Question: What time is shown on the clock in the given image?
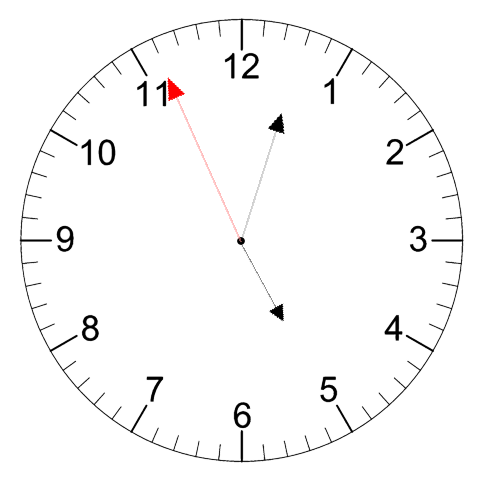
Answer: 05:02:56